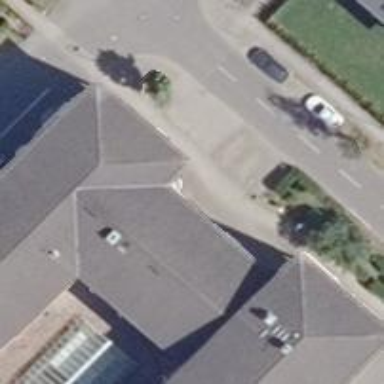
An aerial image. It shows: Kindergarten.